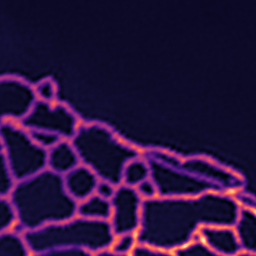
Label: Super-resolution ER image